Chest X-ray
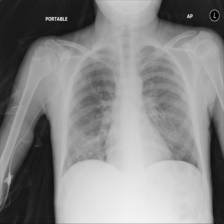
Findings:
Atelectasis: negative
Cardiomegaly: negative
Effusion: negative
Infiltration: positive
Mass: negative
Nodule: positive
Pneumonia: negative
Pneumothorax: negative
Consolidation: negative
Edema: negative
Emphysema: negative
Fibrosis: negative
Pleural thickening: negative
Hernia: negative